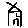
Label: house